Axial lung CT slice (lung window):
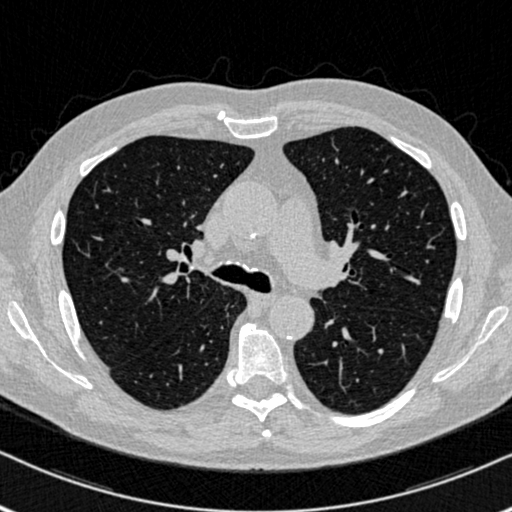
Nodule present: no